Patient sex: F
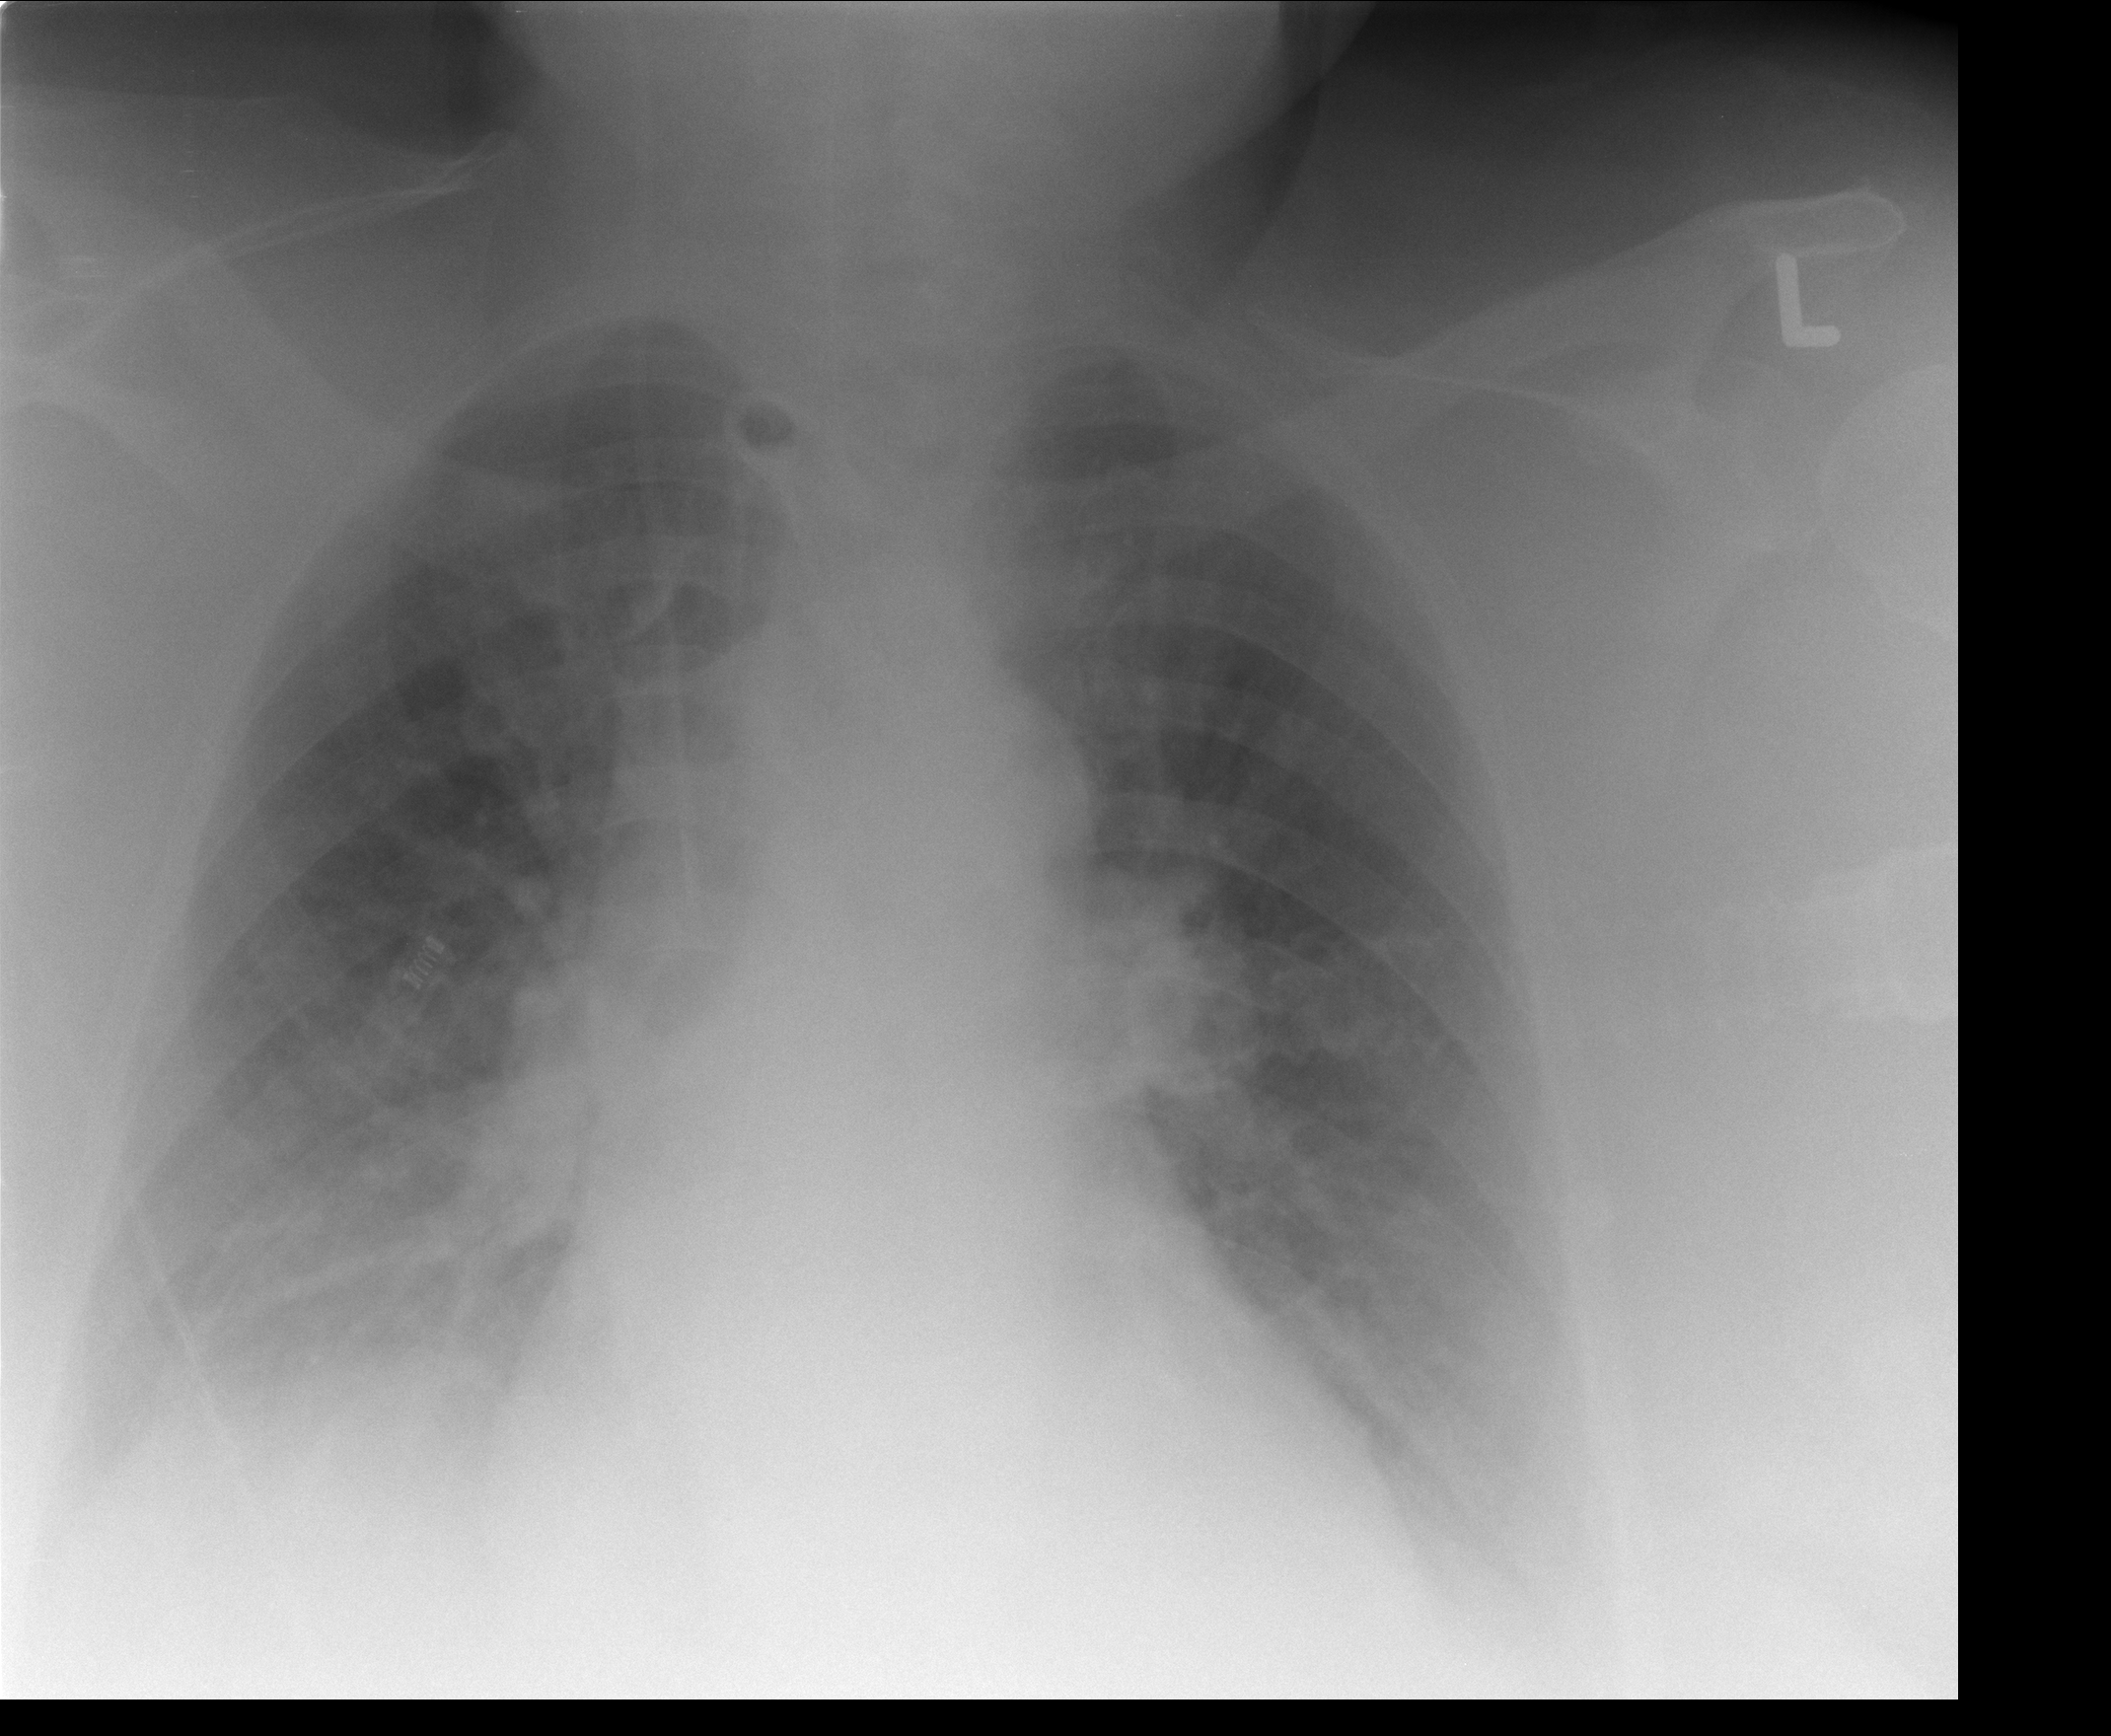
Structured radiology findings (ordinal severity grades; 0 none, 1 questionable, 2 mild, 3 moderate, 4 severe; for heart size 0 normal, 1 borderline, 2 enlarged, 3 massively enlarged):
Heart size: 2
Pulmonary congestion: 2
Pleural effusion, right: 2
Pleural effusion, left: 2
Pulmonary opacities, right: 1
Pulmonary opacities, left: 0
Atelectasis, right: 2
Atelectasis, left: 2